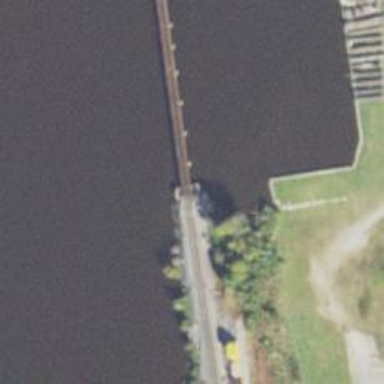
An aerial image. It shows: Trestle bridge over railway tracks.